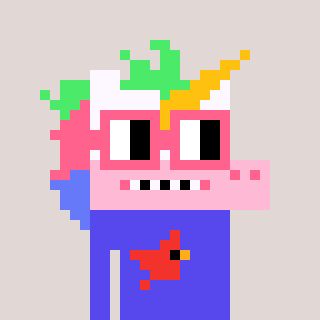
a pixel art character with square pink glasses, a unicorn-shaped head and a computerblue-colored body on a warm background